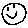
Label: smiley face